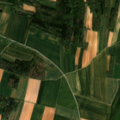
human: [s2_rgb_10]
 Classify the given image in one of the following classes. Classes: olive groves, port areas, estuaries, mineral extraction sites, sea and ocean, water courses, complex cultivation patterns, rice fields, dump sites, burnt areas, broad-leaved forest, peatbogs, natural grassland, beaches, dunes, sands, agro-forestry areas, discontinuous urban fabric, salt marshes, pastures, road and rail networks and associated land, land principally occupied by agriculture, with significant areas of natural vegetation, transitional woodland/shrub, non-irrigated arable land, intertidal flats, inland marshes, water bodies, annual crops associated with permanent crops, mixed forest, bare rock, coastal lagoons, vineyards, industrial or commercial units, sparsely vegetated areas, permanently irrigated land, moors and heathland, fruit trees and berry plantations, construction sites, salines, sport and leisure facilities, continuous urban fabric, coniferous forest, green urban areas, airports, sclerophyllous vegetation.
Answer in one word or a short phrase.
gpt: non-irrigated arable land, mixed forest